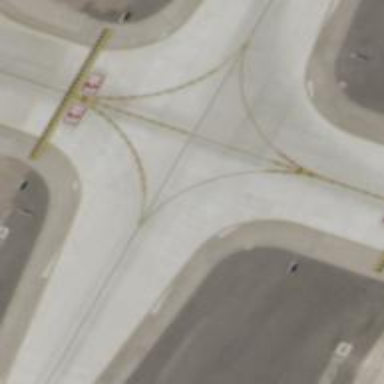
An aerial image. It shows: Image of taxiway at airport.